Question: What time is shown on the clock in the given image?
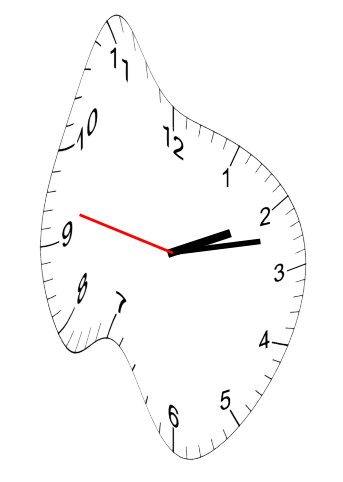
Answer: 02:12:47